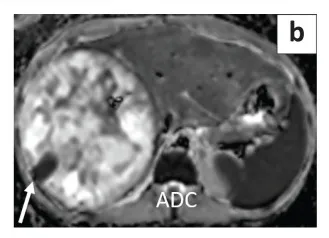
Axial diffusion-weighted images image at b = 800 sec/mm2 shows heterogeneous content with hyperintensity areas that reveal low signal on the corresponding apparent diffusion coefficient map , indicating diffusion restriction. This was related to the internal haemorrhage and necrotic tissue. White arrows mark a focal haemorrhagic focus (marked T1 hyperintensity as seen in Figure 3C), showing significant restricted diffusion.
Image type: radiology (mri)